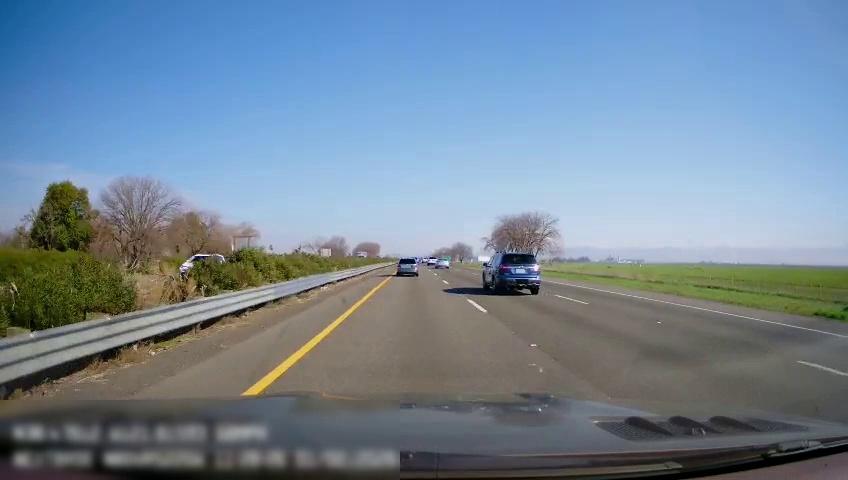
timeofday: Day
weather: Sunny
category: Drivable Space
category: Vehicles | SUV
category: Vehicles | SUV
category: Vehicles | SUV
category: Vehicles | Car
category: Vehicles | Car
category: Lanes | Current Lane
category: Lanes | Current Lane
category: Lanes | Alternate Lane
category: Lanes | Alternate Lane